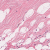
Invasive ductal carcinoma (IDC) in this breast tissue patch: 0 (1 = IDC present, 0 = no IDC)